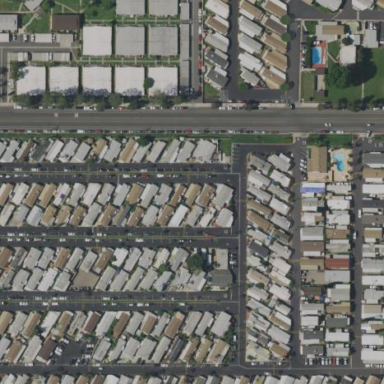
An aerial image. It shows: Residential area known as trailer park.